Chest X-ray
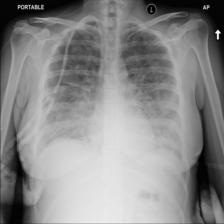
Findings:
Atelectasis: negative
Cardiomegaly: negative
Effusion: positive
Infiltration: negative
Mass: negative
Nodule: negative
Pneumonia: negative
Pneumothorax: negative
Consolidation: negative
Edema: negative
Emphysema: negative
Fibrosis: negative
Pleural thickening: negative
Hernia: negative